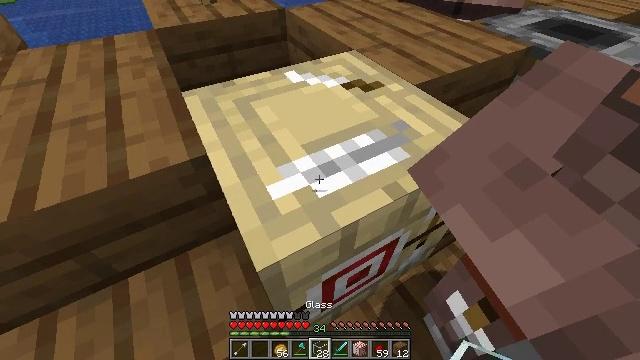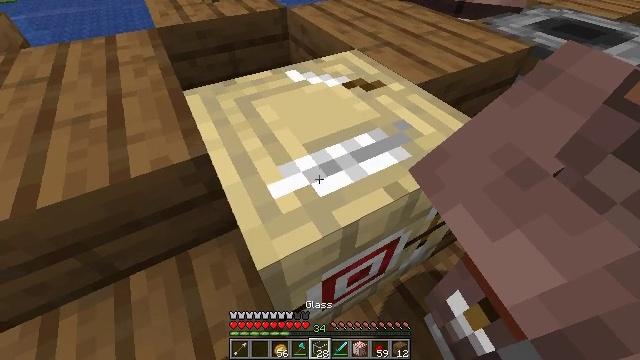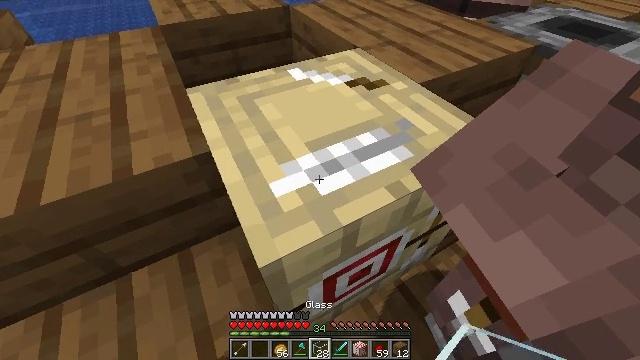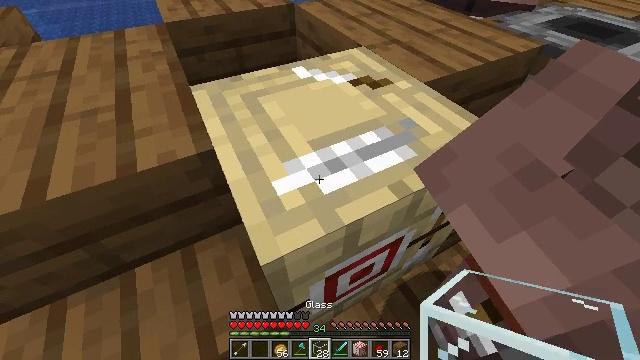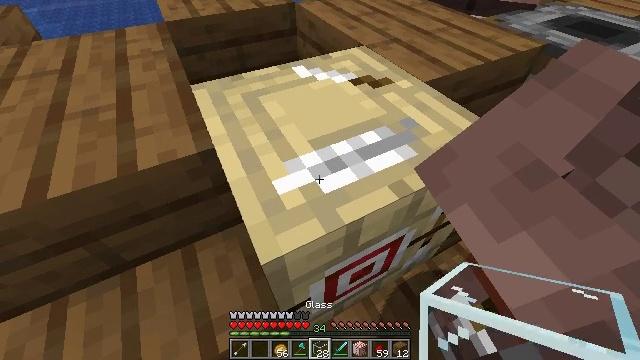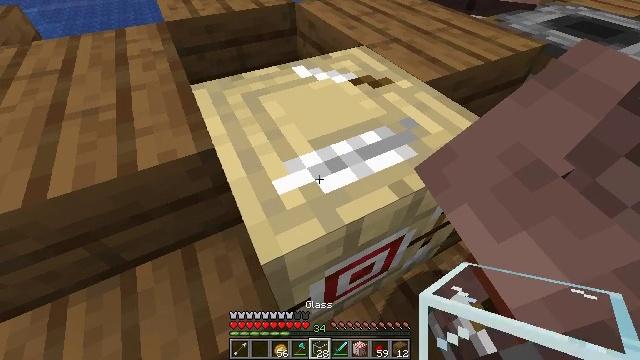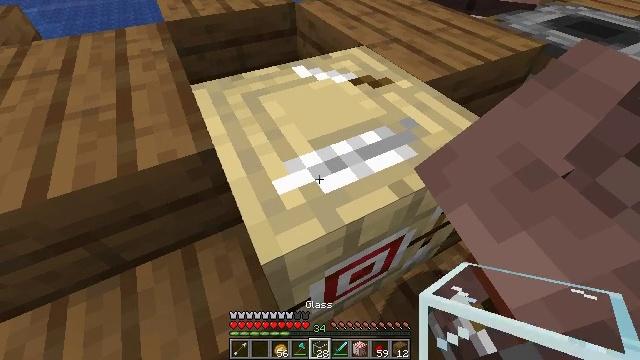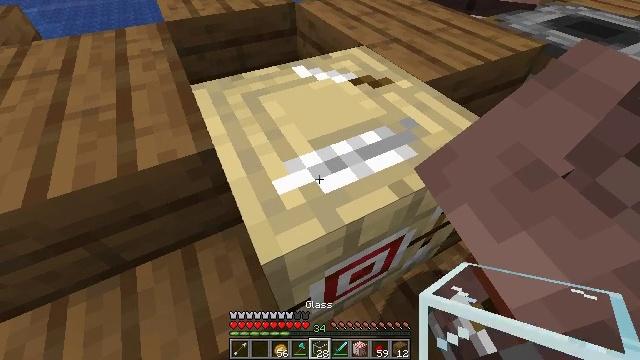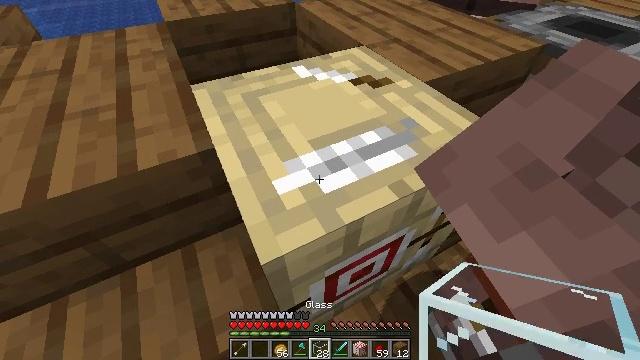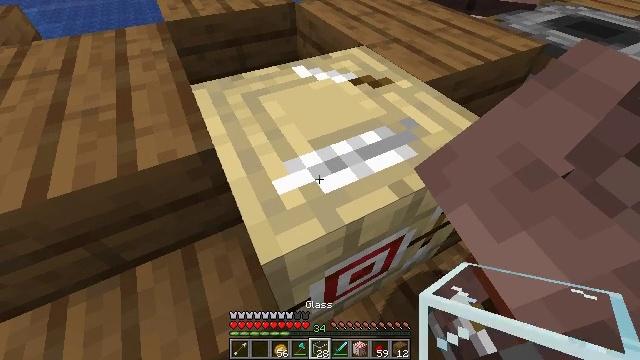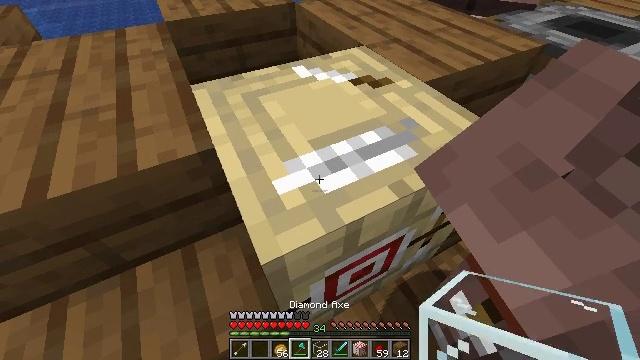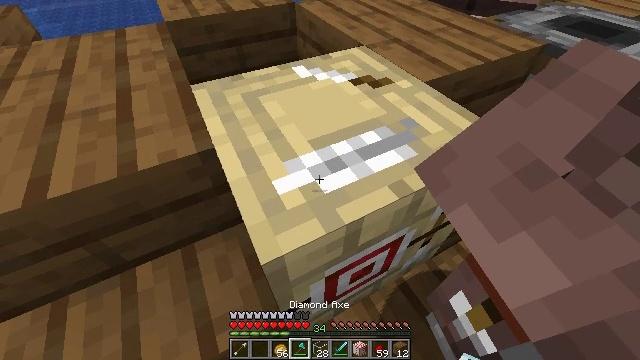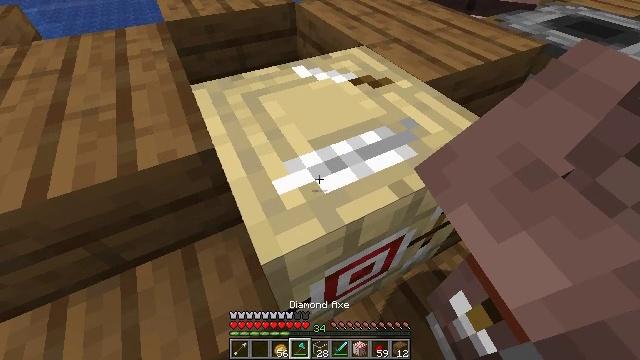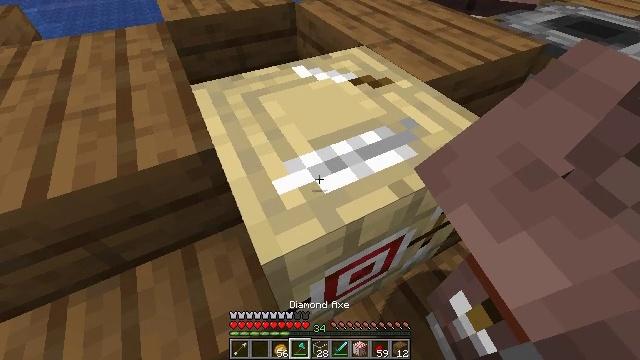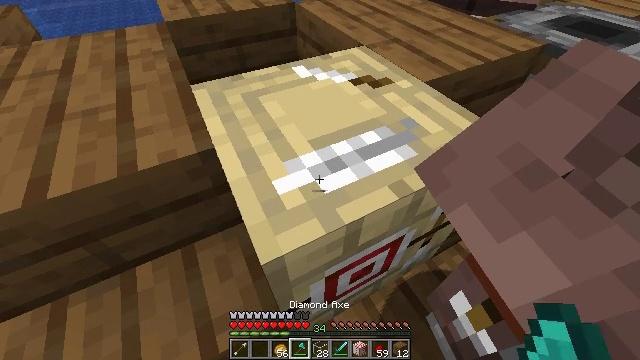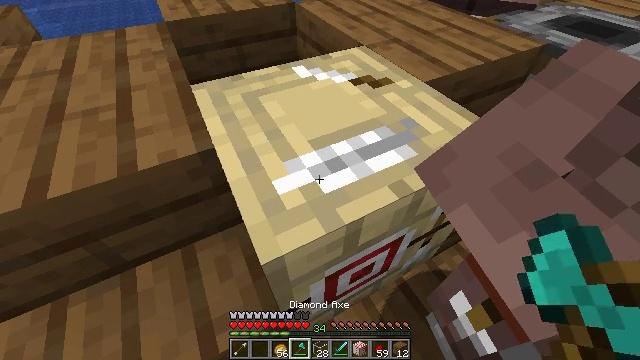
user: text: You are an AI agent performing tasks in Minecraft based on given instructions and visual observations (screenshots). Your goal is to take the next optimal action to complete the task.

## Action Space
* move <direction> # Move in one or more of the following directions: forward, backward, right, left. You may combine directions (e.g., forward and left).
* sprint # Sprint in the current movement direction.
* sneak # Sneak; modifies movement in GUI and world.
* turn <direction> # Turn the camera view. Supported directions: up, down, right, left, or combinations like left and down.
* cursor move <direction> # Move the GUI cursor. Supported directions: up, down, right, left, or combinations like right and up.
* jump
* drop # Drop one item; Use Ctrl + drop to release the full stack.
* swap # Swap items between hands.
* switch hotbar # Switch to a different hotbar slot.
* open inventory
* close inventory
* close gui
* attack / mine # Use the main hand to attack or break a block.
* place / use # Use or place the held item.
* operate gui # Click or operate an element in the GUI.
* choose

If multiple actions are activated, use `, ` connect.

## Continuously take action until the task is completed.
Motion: motion action
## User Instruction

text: Attack the fletching table to break it.
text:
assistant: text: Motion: no_op
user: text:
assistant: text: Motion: no_op
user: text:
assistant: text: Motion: no_op
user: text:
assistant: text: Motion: no_op
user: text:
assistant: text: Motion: no_op
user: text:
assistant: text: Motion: no_op
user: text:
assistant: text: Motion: no_op
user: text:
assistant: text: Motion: no_op
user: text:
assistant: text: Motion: no_op
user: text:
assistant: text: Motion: no_op
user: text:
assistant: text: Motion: no_op
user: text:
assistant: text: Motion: no_op
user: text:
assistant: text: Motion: no_op
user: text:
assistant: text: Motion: no_op
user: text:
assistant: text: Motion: no_op
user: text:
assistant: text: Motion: no_op
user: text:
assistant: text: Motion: no_op
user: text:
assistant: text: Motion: no_op
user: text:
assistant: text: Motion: no_op
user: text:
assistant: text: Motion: no_op
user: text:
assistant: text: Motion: no_op
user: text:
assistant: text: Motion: no_op
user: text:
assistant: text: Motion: no_op
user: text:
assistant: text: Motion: no_op
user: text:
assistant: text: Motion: no_op
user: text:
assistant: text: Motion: no_op
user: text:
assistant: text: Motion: no_op
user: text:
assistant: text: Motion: no_op
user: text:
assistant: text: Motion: no_op
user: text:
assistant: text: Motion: no_op